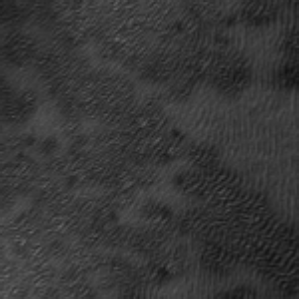
Label: frost